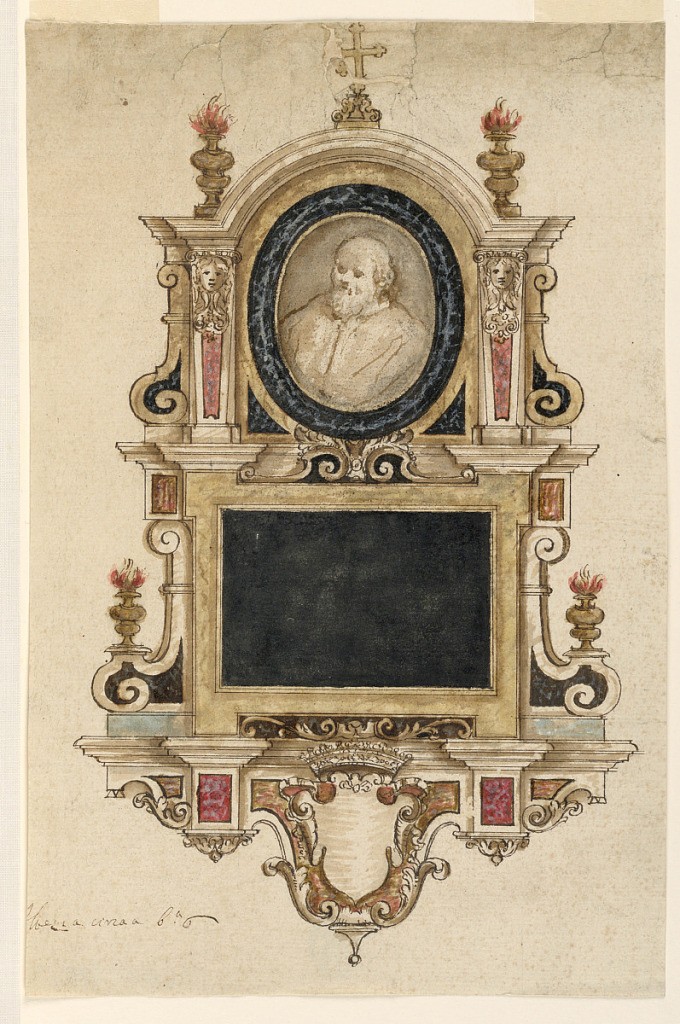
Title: Design for a Sepulchral Monument
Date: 1620–40
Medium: Pen and brown ink, brush and gouache, brown wash on off-white laid paper
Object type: Drawing
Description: Vertical rectangle. Design for a monument to be fixed against a wall made up of a variety of colorful stone. The upper part contains an ovoidal portrait of a bearded man. The tablet for the inscription is in the lower part. Below are two brackets. A princely escutcheon is in front of the panel between these. A crown and two urns with flames are on top.